Interaction volume radius: 10 \u00c5
Interaction volume height: 10 \u00c5
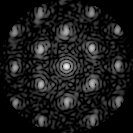
Disorder parameter: 0.2841